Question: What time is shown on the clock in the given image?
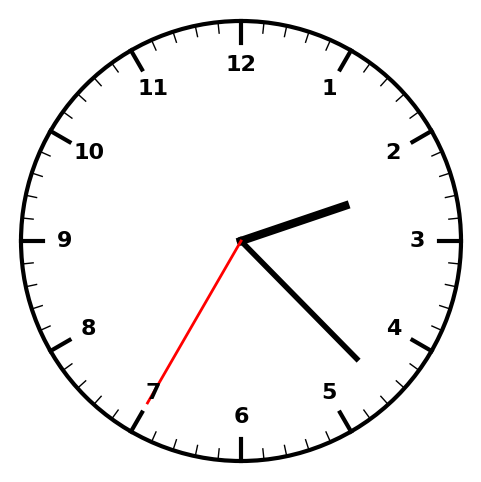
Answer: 02:22:35